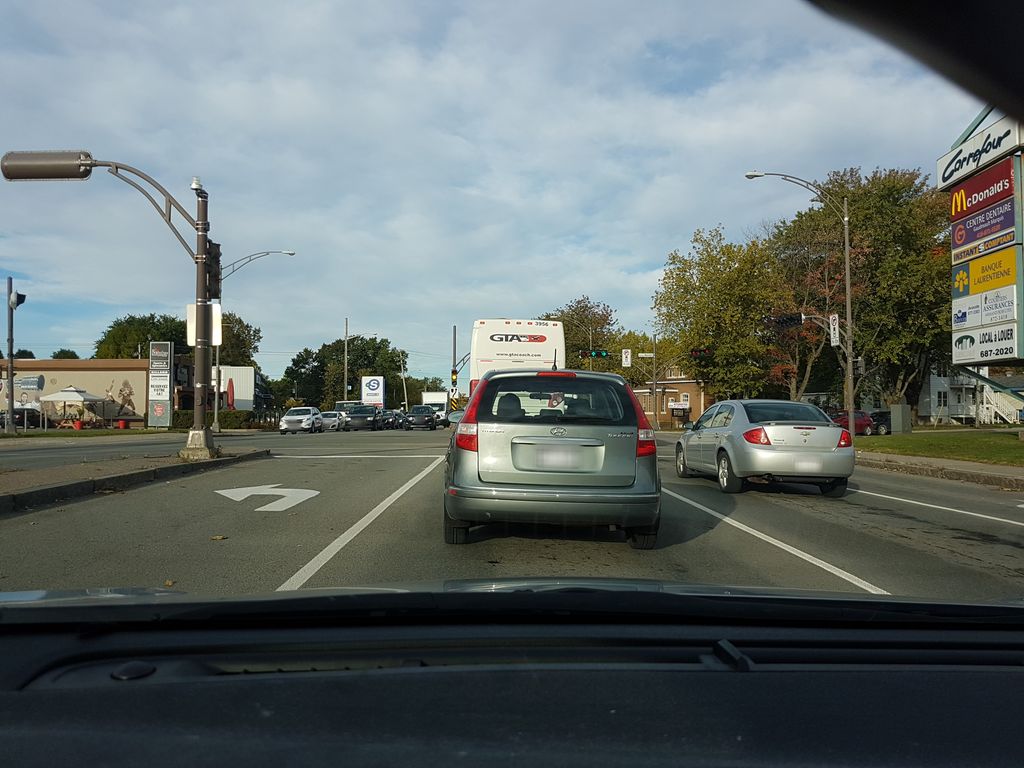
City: quebec_city